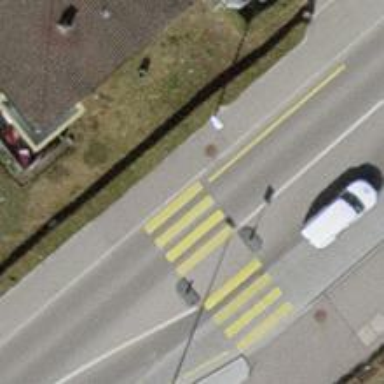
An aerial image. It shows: Zebra crossing with crossing island.